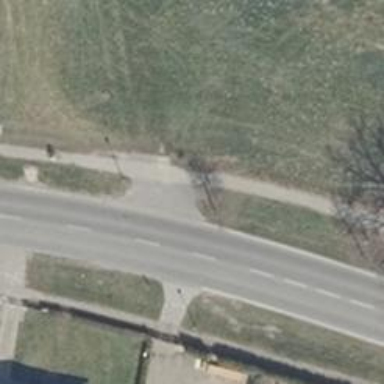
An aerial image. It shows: Well-maintained track road with grade 1 tracktype.